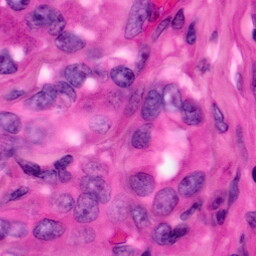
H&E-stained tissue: Pancreatic